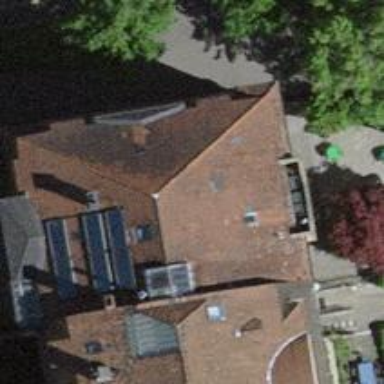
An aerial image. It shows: Cafe.